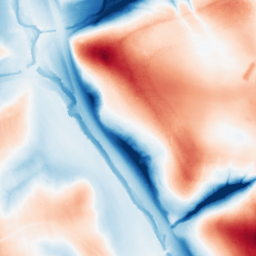
Category: edge_preserving
Decomposition family: guided
Decomposition parameters: radius: 32
eps: 0.1
Upsampling method: lanczos
Upsampling parameters: scale: 2
Upsampling scale: 2